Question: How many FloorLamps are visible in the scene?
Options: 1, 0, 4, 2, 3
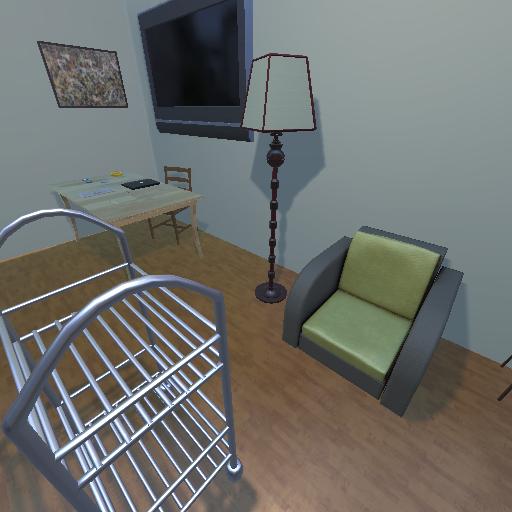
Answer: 1